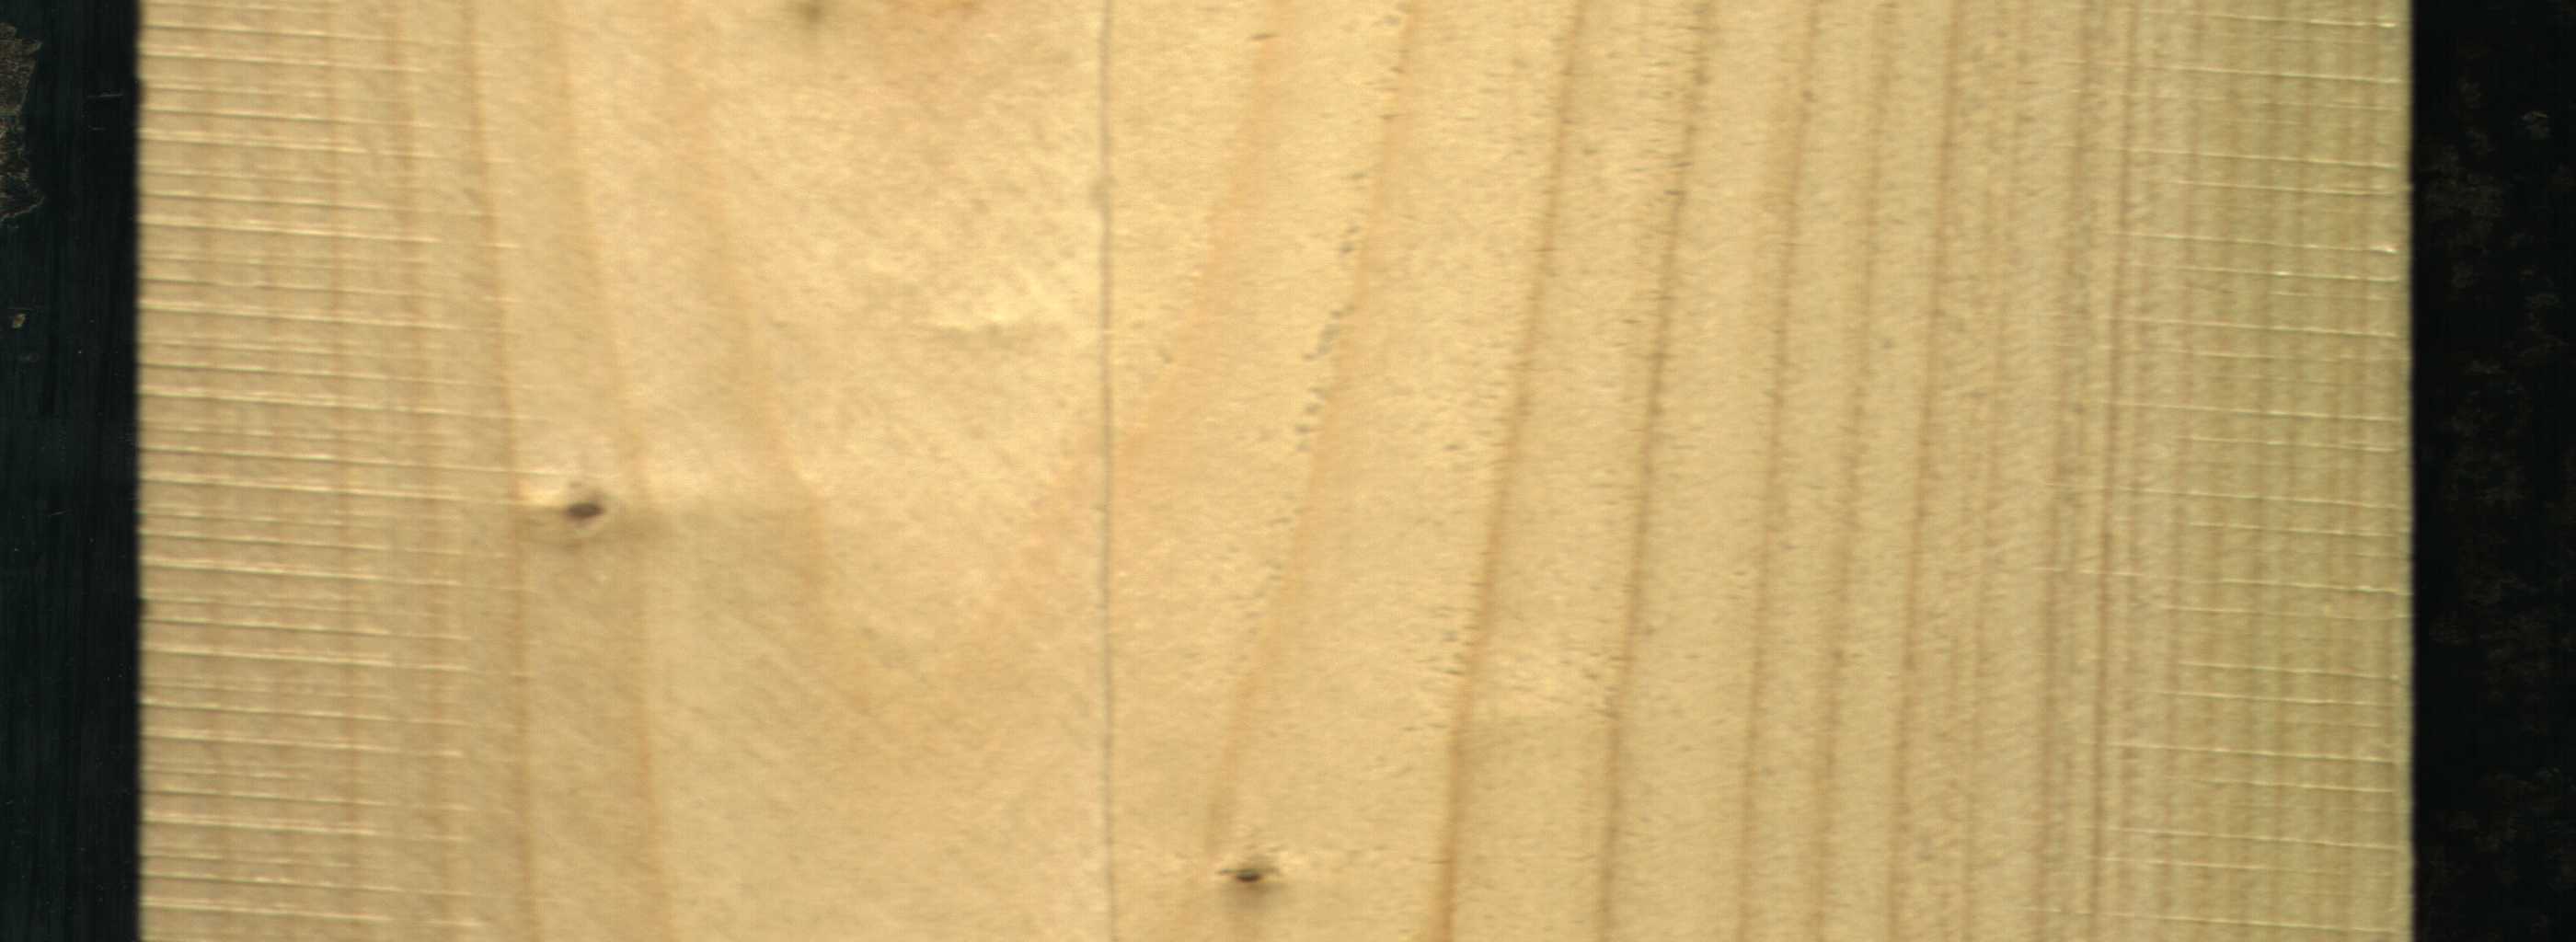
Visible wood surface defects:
Live_Knot
Live_Knot